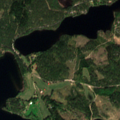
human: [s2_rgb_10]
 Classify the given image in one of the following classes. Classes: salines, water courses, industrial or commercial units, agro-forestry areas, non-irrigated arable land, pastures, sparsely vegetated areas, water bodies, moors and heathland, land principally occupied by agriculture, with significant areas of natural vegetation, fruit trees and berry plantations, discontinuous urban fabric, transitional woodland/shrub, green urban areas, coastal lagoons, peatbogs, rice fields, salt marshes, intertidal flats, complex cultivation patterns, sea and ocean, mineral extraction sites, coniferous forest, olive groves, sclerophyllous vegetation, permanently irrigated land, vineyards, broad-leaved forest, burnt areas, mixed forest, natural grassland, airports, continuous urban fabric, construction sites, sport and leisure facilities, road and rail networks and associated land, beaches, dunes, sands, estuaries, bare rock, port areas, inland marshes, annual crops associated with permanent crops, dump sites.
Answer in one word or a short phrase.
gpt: coniferous forest, water bodies